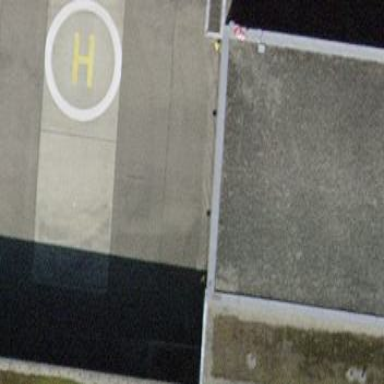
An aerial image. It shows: Ambulance station housed in hangar.